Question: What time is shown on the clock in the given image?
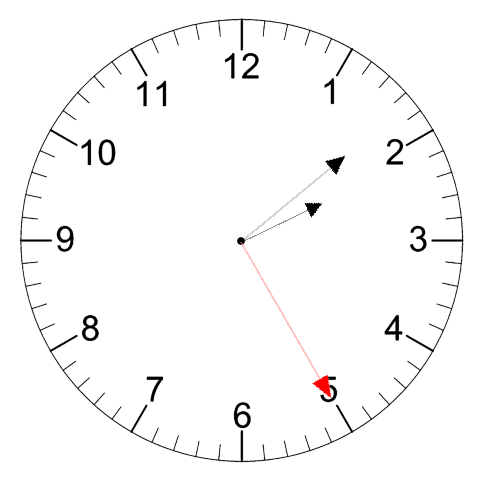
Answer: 02:08:25